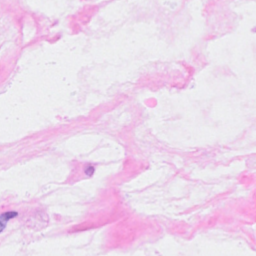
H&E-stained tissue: Breast